Field crop: maize
Growth stage: 2
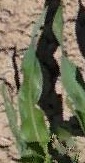
Species: maize